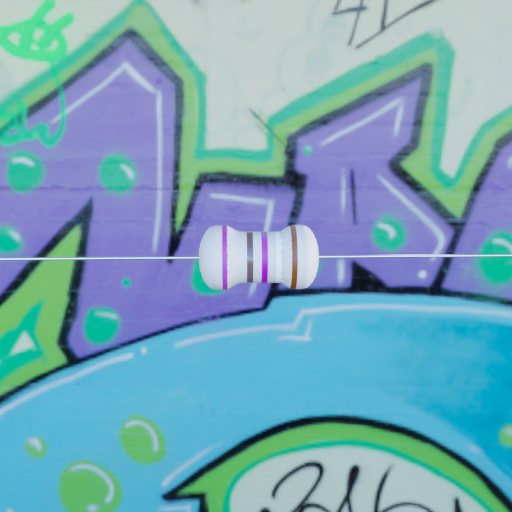
Resistor colour bands (in order): violet, brown, violet, white, brown